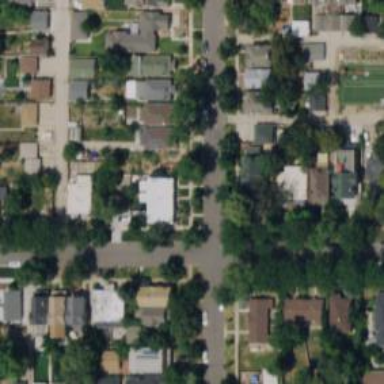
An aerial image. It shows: Residential road with separate sidewalk.